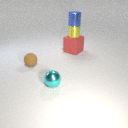
large red rubber cube to the right of small cyan metal sphere